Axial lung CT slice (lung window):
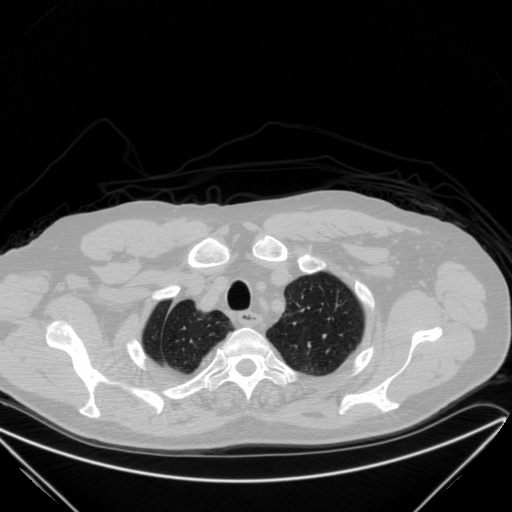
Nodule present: no